Question: I have the following QDockWidget:

My question is how do I get rid of the 3-D view for the QTableWidget in this case. I just want plain white background, no 3-D frames, no raised stuff... I think I have to do something with the style but I don't know what...
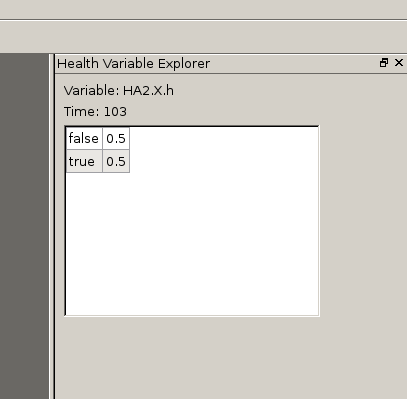
Answer: Since 'QTableWidget' inherits from 'QFrame', you can simply set:
'''
widget->setFrameStyle(QFrame::Panel | QFrame::Plain);
'''